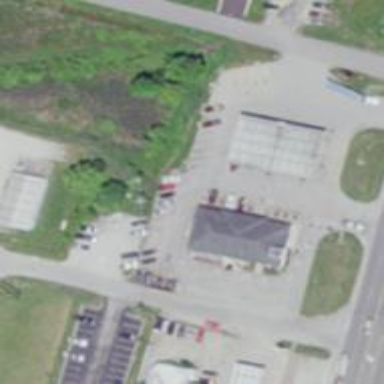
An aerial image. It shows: Convenience shop.